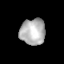
Tissue: lung
Cell type: Epithelial cells
Senescence score: 0.1194
Nuclear area (px): 643
Mean DAPI intensity: 181.407